Question:
I drew a picture to describe the data-structure I am looking for.
What is the most efficient C++ way of declaring such a data-structure, where:
1. The size is fixed in the first dimension and dynamic in the second. In the second dimension, it dynamically increases in size on insertion of elements.
2. Only unique elements are permissible in each column (in figure). The ordering is not important
I have explored the use of 'std::set' and something as 'set< set<int> > array'. But can the solution please include how the data-structure is declared, initialized and accessed.
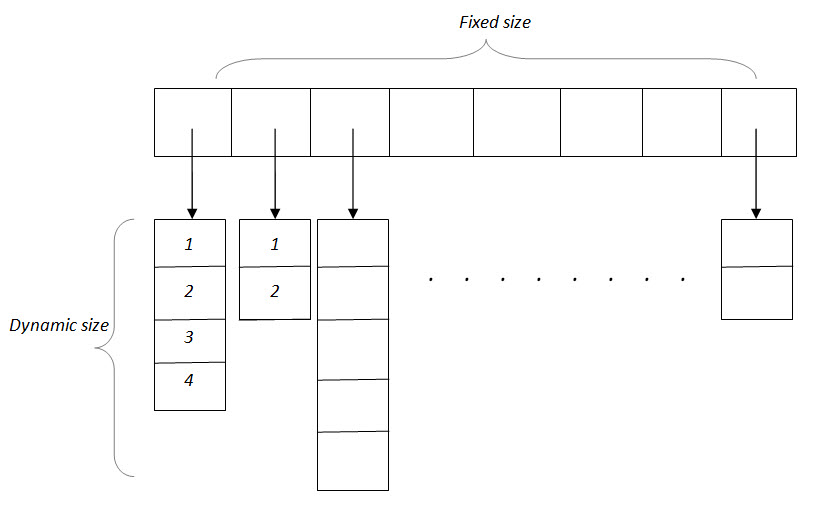
Answer: Here is an example of how you could create and use such a structure
'''
// Example program
#include <algorithm>
#include <array>
#include <iostream>
#include <set>
int main()
{
std::array<std::set<double>, 4> bins = {std::set<double>{1.0, 2.0, 5.0},
std::set<double>{7.0, 2.0},
std::set<double>{3.0, 9.0 ,1.0},
std::set<double>{7.0, 0.0, 1.0, 4.0}};
bins[1].insert(3);
for (auto const& bin : bins)
{
std::cout << "average: " << std::accumulate(bin.begin(), bin.end(), 0.0) / bin.size();
std::cout << " values : ";
for (auto const& value : bin) std::cout << value << " ";
std::cout << std::endl;
}
}
'''
<URL>
'''
average: 2.66667 values : 1 2 5
average: 4 values : 2 3 7
average: 4.33333 values : 1 3 9
average: 3 values : 0 1 4 7
'''
:
If you do not have access to C++11, you can use 'vector' instead of 'array', but know that it will not be of fixed size. You also can't use 'auto'. So you can change your code to
'''
#include <algorithm>
#include <vector>
#include <iostream>
#include <set>
int main()
{
std::vector<std::set<double>> bins = {{1.0, 2.0, 5.0},
{7.0, 2.0},
{3.0, 9.0, 1.0},
{7.0, 0.0, 1.0, 4.0}};
bins[1].insert(3);
for (std::vector<std::set<double>>::iterator itBin = bins.begin()
itBin != bins.end();
++itBin)
{
std::set<double> const& bin = *itBin;
std::cout << "average: " << std::accumulate(bin.begin(), bin.end(), 0.0) / bin.size();
std::cout << " values : ";
for (std::set<double>::iterator itValue = bin.begin();
itValue != bin.end();
++itValue)
std::cout << *itValue << " ";
std::cout << std::endl;
}
}
'''